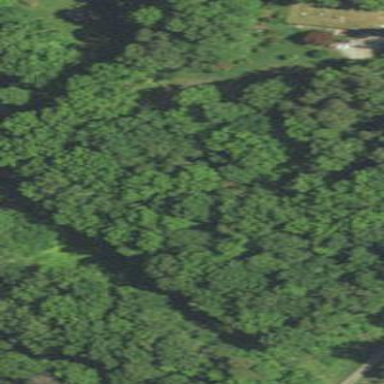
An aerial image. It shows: Serene woodland landscape.